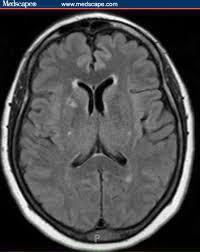
Label: notumor